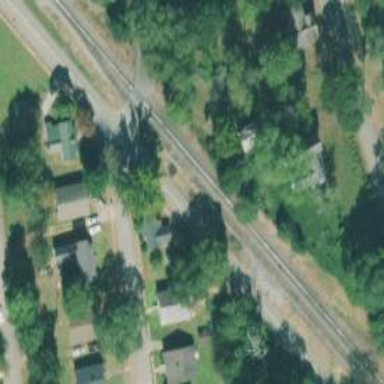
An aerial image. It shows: Railway siding with rails.